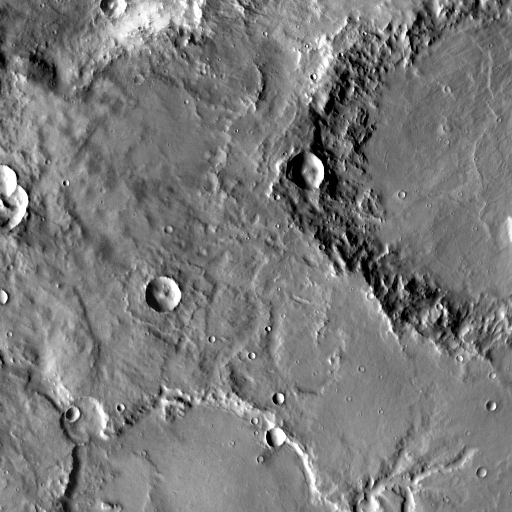
Crater classes present: Background, Other, Layered, Buried, Secondary